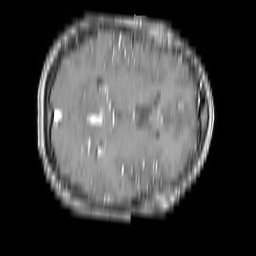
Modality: T1w
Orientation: axial
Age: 27
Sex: female
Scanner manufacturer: philips
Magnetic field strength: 1.5 T
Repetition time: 0.186 s
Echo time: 0.001839 s